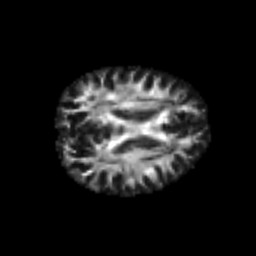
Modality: FA
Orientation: axial
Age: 25
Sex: male
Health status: healthy